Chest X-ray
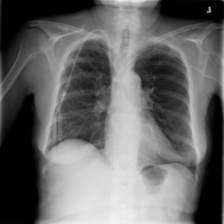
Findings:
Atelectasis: negative
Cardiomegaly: negative
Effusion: negative
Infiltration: positive
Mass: negative
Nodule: negative
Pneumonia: negative
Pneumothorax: negative
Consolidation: negative
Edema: negative
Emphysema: negative
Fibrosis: negative
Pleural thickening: negative
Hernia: negative